Question: I'm new to programming. I decided to try to create a web app using flask, python, and HTML. I set up three files; two HTML and one python:
This is the HTML file that should have information replaced ('didntwork.html'):
'''
<!doctype html>
<html>
<head>
<title>My Webpage</title>
</head>
<body>
<h3>Information:</h3>
{% block body %}{% endblock %}
</body>
</html>
.
'''
This is the file that should input information to the first ('connection.html'):
'''
{% extends 'didntwork.html' %}
{% block body %}
<h4>information content</h4>
{% endblock %}
.
'''
Finally, this is the logic for the flask app in python ('main.py'):
'''
from flask import Flask, render_template
app = Flask(__name__)
@app.route('/')
def index():
return render_template('didntwork.html')
if __name__ == '__main__':
app.run(debug=True)
'''
Unfortunately, the 'extends' in the second HTML file does not seem to be recognized, and the information in its block will not be replaced in the first HTML file ('didntwork.html').
This is the output:

The expected outcome should append an h4 tag to the body with the phrase 'information content'.
Any help would be appreciated, thanks.
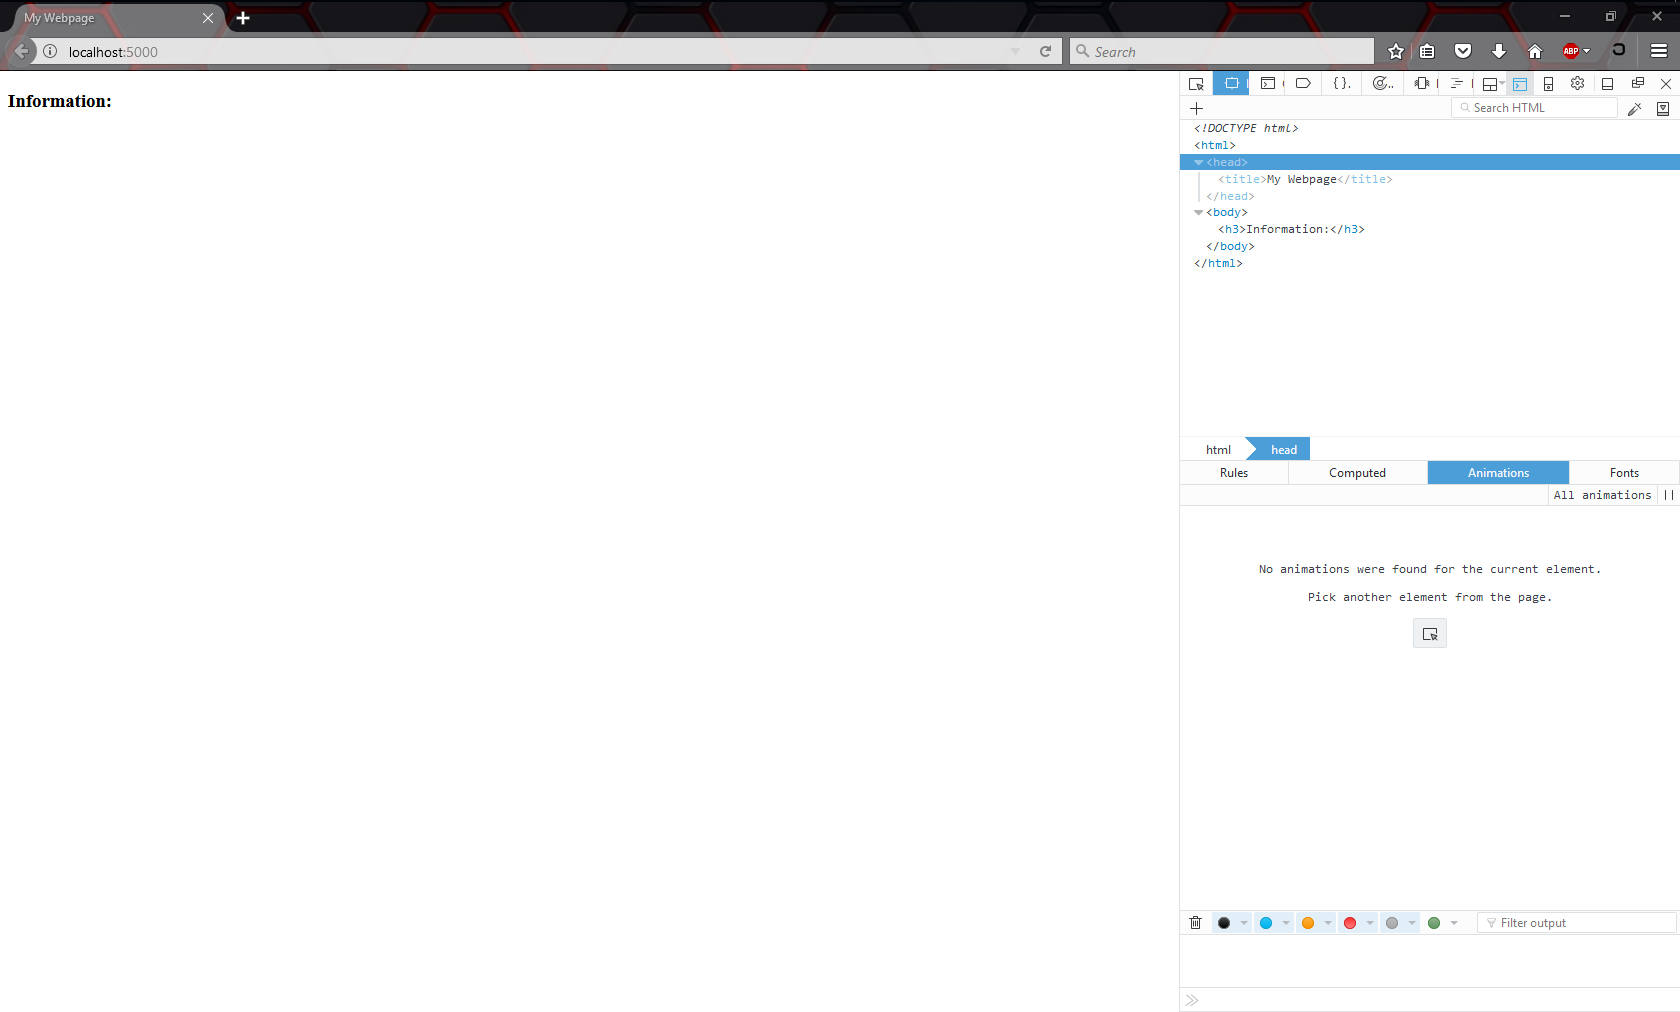
Answer: The problem is the '{% extends 'didntwork.html' %}'. From what I can tell the file that contains this code:
'''
<!doctype html>
<html>
<head>
<title>My Webpage</title>
</head>
<body>
<h3>Information:</h3>
{% block body %}{% endblock %}
</body>
</html>
'''
is your 'connection.html' file.
You are extending to the same file you're rendering ('didntwork.html'). You have to change the 'extends' line to extend your base html, 'connection.html' in this case.
Use this code in your 'didntwork.html':
'''
{% extends 'connection.html' %}
{% block body %}
<h4>information content</h4>
{% endblock %}
'''
You can find more information in <URL>
You're rendering the wrong file in your 'route'.
You should render the 'connection.html' and this will extends your 'didntwork.html' file.